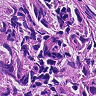
Metastatic tissue present: yes